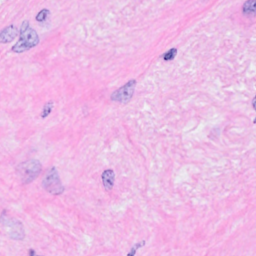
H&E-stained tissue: Breast